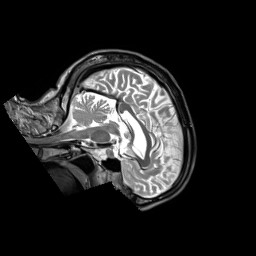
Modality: T2w
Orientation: sagittal
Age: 64
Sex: male
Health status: ill
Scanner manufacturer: siemens
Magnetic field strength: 3 T
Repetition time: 2.8 s
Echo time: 0.326 s